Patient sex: M
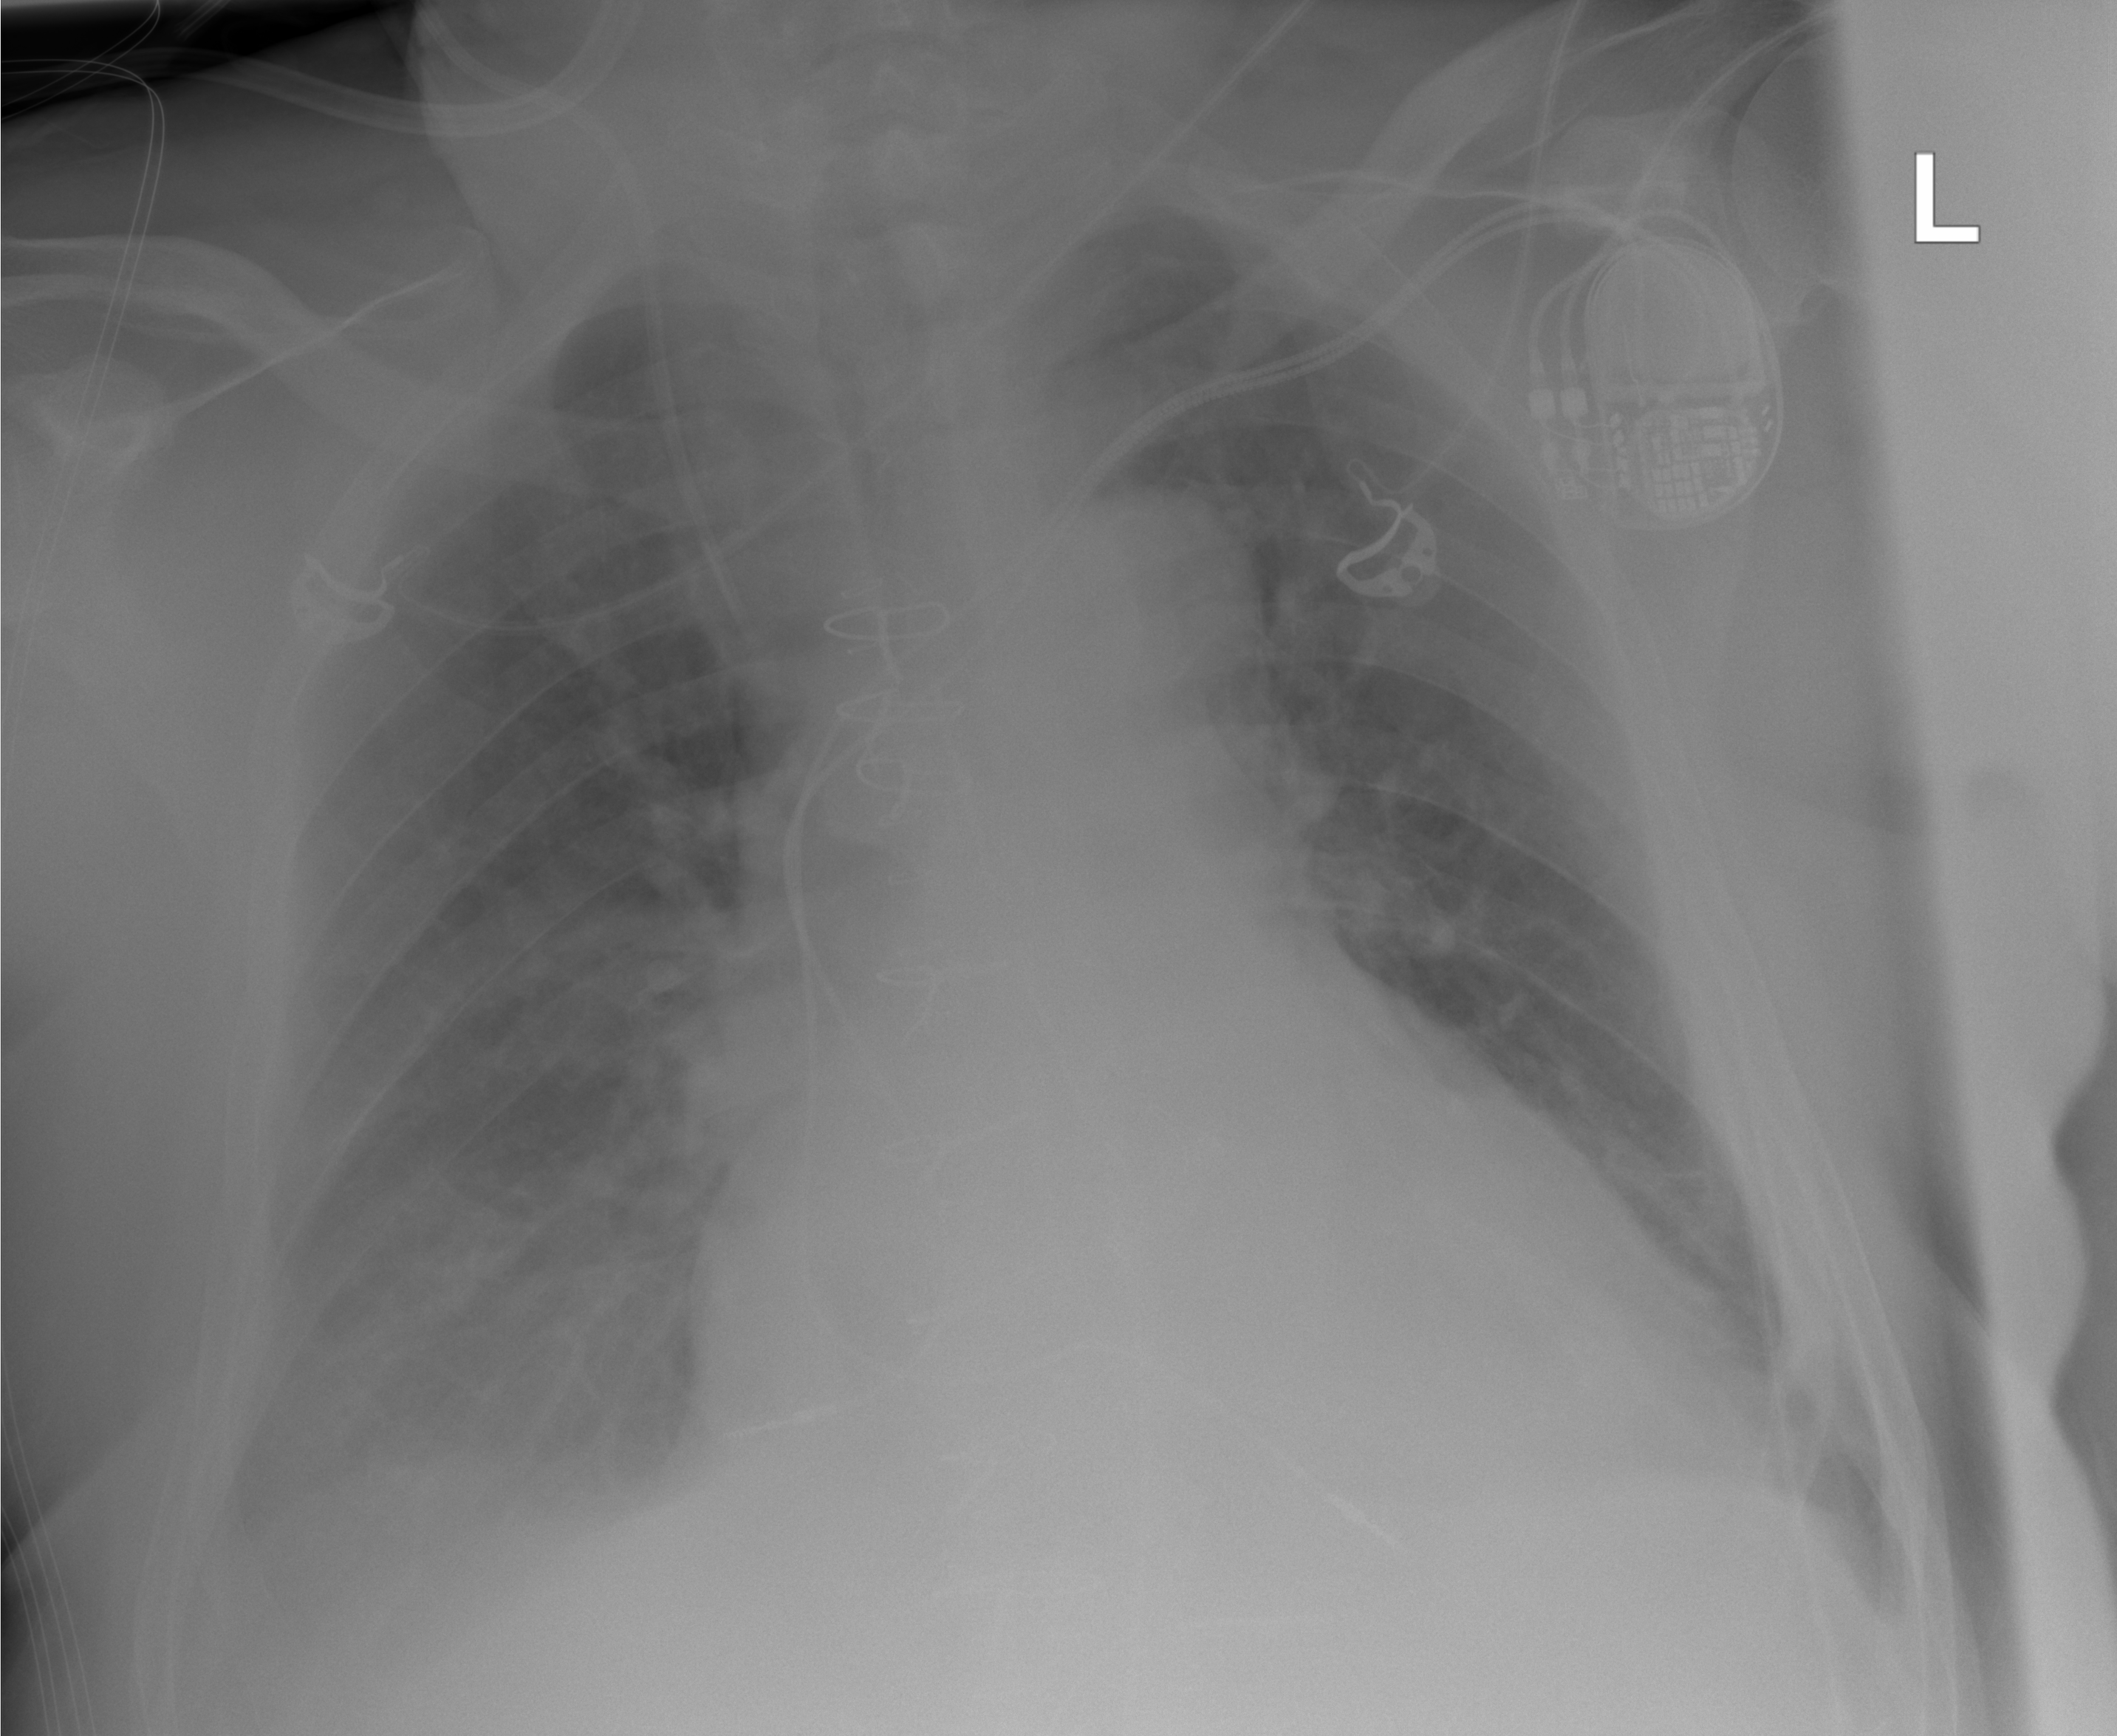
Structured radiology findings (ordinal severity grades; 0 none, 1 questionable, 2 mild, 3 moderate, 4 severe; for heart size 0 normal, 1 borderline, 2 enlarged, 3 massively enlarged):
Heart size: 2
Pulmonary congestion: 1
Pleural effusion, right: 2
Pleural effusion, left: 1
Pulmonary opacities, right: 1
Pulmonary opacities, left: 1
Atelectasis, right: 2
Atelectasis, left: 0